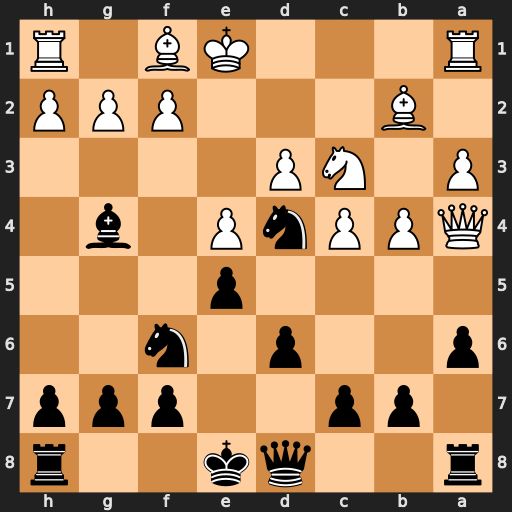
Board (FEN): r2qk2r/1pp2ppp/p2p1n2/4p3/QPPnP1b1/P1NP4/1B3PPP/R3KB1R
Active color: b
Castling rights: KQkq
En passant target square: -
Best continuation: b5 cxb5 axb5